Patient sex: F
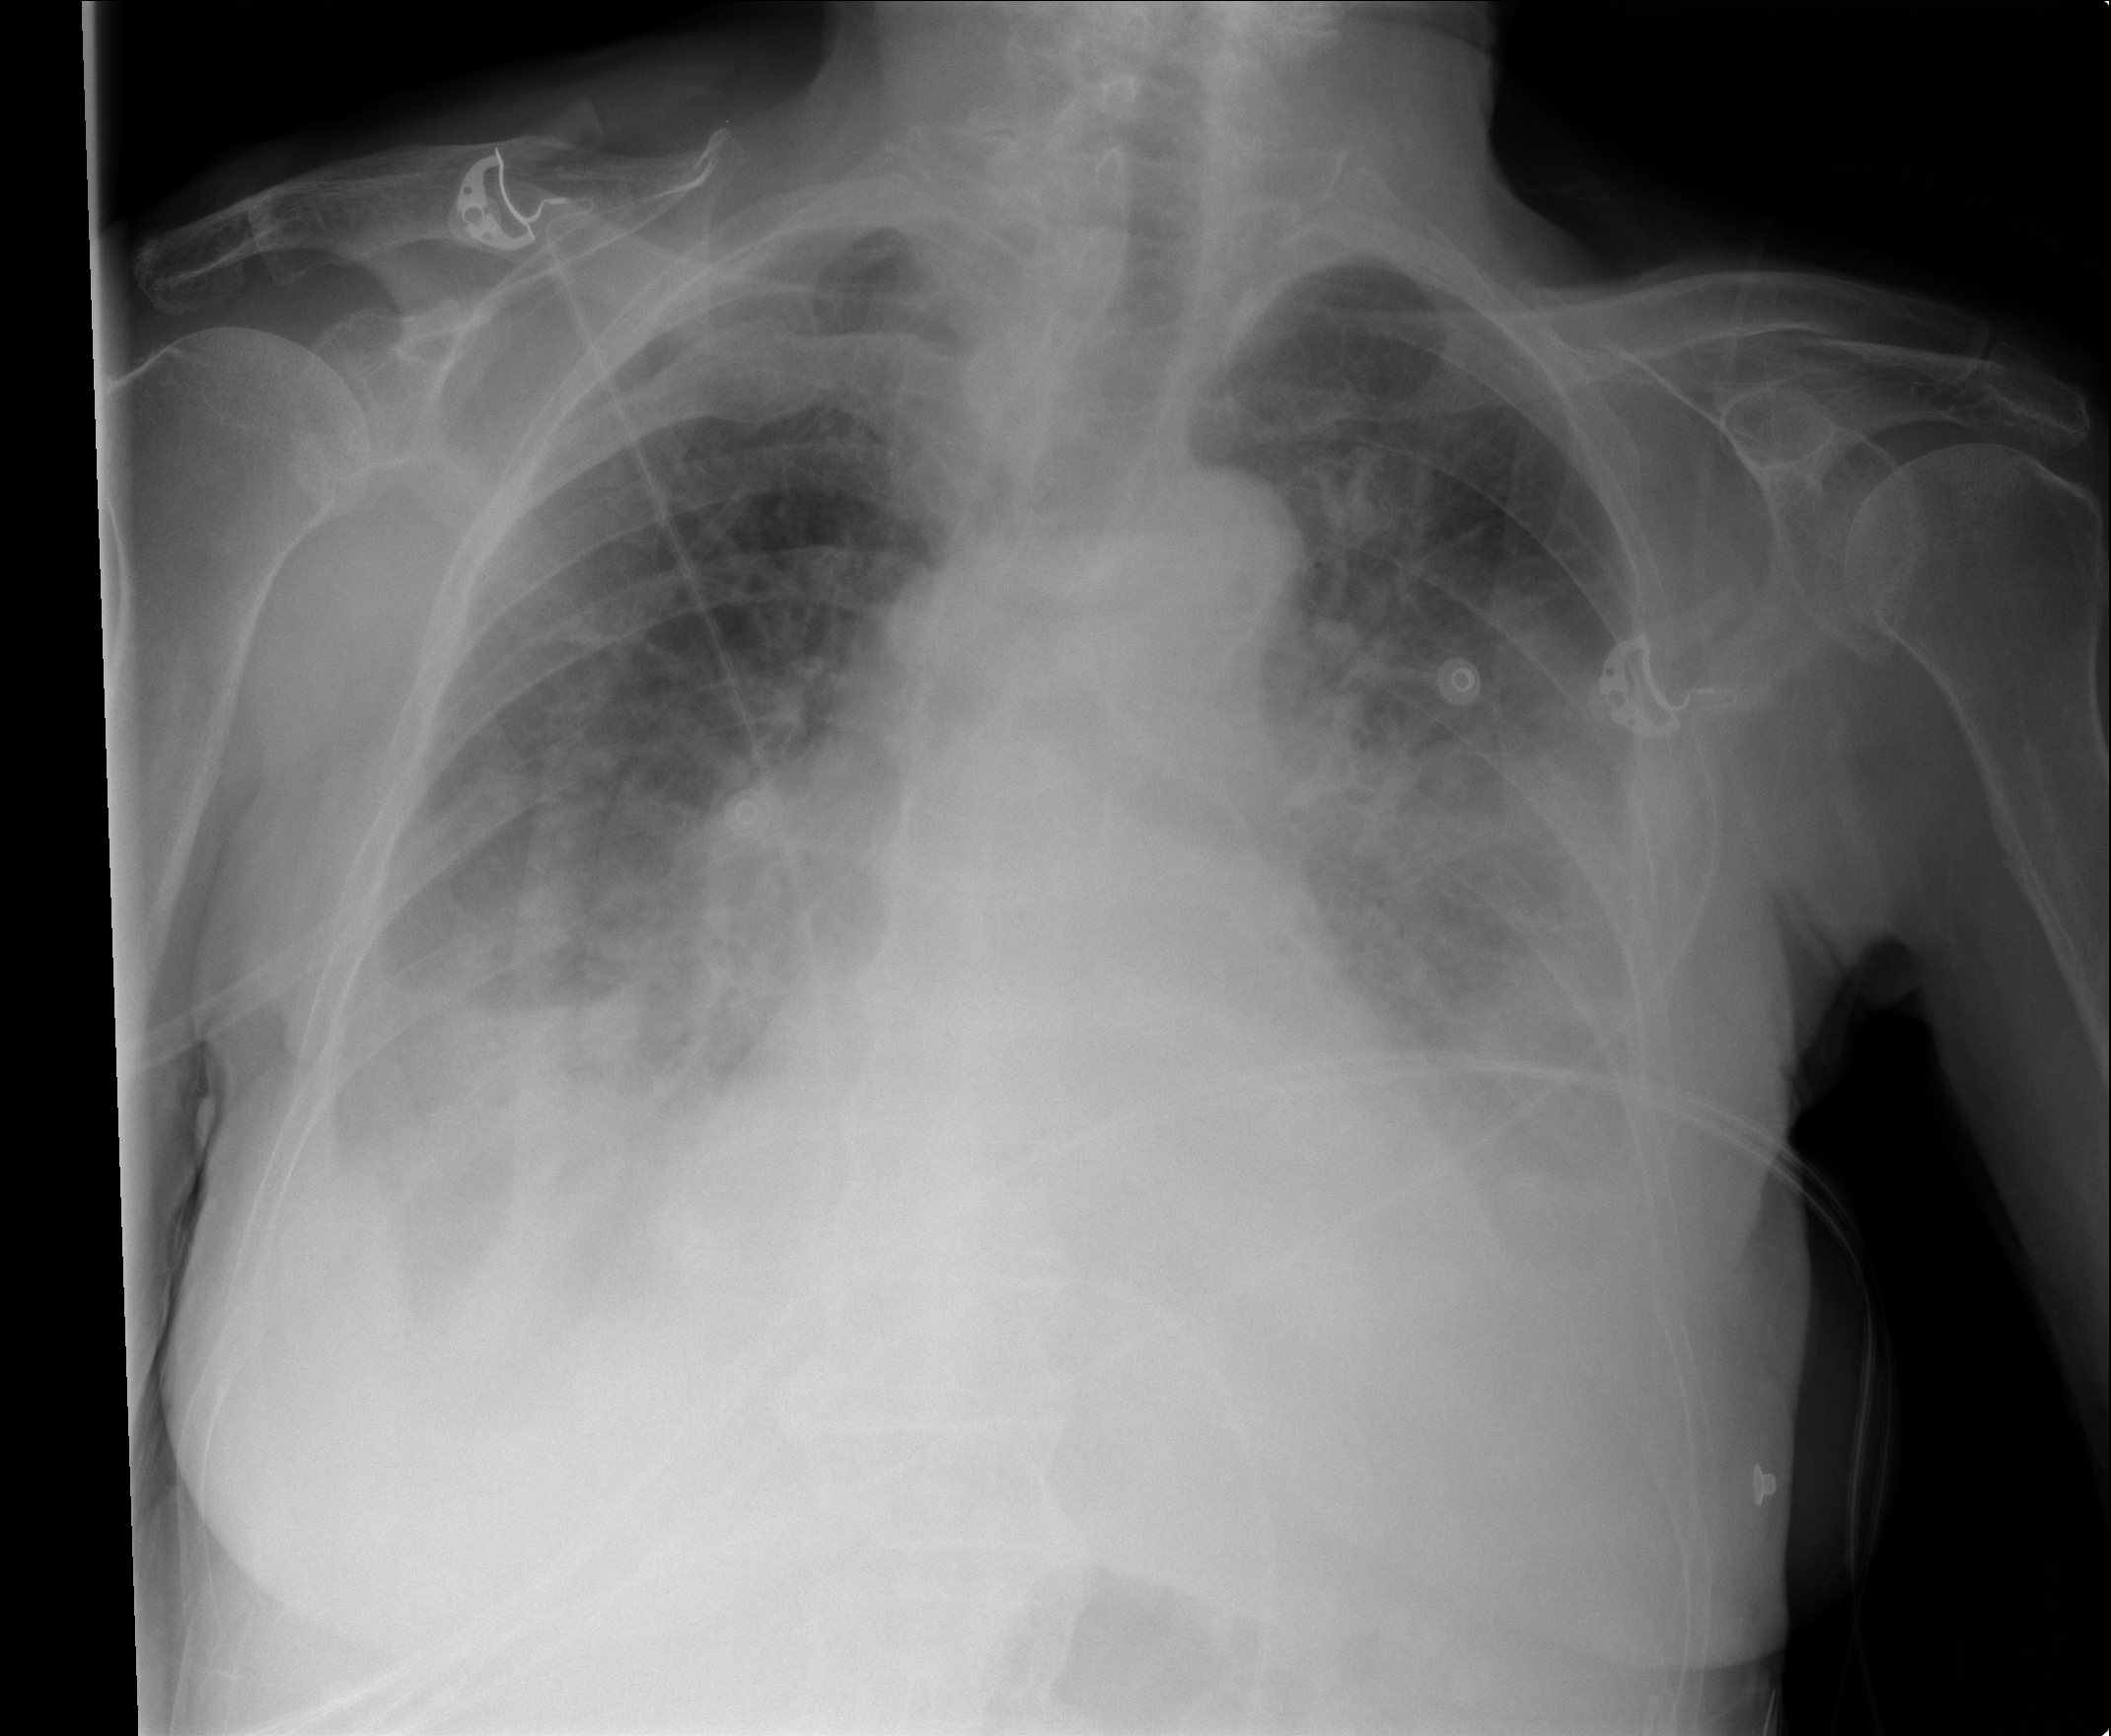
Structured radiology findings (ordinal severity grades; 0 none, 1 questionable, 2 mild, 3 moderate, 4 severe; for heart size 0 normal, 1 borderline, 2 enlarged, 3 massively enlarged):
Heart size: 2
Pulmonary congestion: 3
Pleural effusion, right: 3
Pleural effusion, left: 3
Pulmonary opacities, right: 1
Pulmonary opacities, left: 1
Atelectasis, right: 3
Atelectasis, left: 3